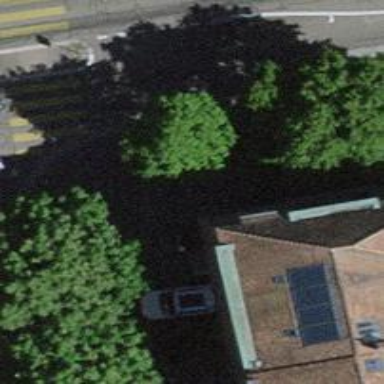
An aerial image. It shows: Post box is visible.